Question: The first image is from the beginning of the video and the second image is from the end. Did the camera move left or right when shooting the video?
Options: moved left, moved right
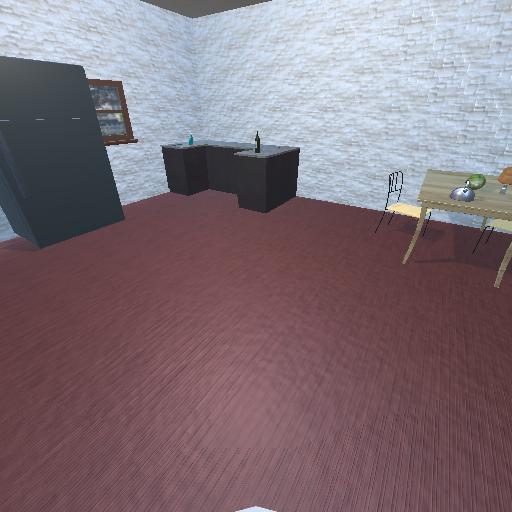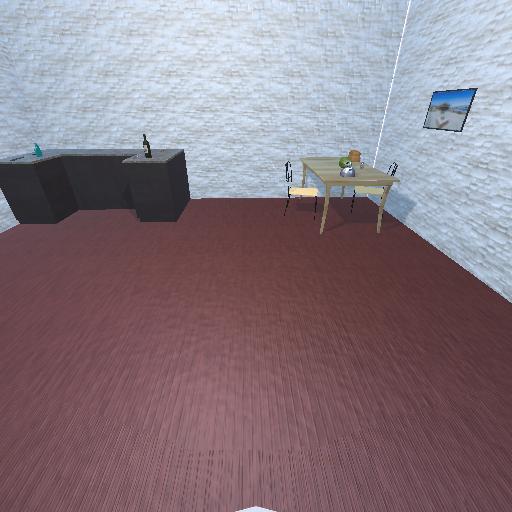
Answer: moved left